Aerial crown-view tile of a tropical tree (Barro Colorado Island, Panama), acquired 20240918:
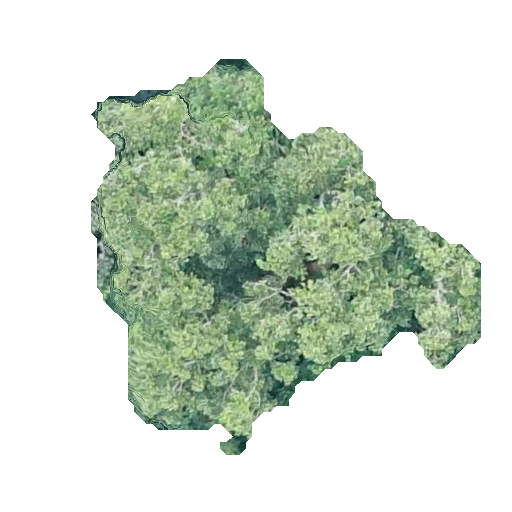
Species: Beilschmiedia tovarensis
GBIF accepted scientific name: Beilschmiedia tovarensis
Crown area: 143.872 m²